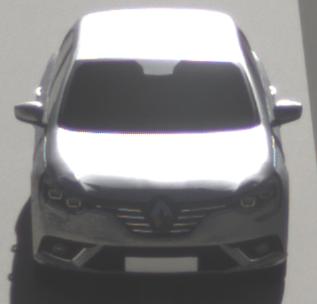
Make: Renault
Model: Mégane ENERGY TCe 100
Detailed model: Mégane (IV)
Model produced from: 2016/03
Model produced until: 2018/08
Doors: 5
Color: white
Road condition: dry road
Daytime: morning or afternoon
Contrast: high contrast